Question: In my umbraco website I got a code like this
'''
var p = currentNode.GetProperty("ucc") as Property;
if (p != null && !string.IsNullOrEmpty(p.Value.Trim()))
mailCC = p.Value;
'''
But it always throws an error like this
'''
Value = 'p.Value' threw an exception of type 'System.NullReferenceException'
'''
Note:I am certain that P.Value is note Null

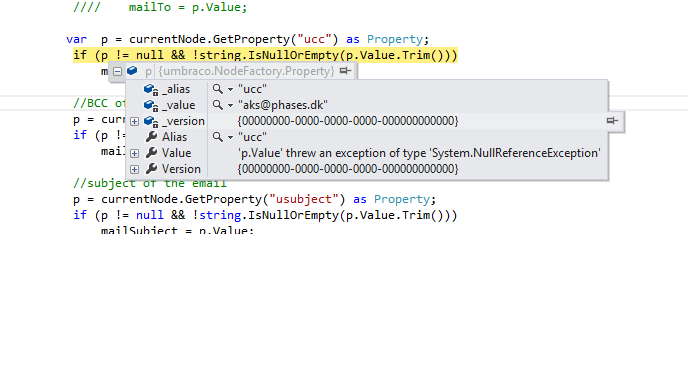
Answer: Invoking the 'Trim()' method on 'p.Value' when it's null is throwing the error. In your code, this is happening before 'string.IsNullOrEmpty' gets to perform its check.
Modifying your expression to the following should fix it.
'''
var p = currentNode.GetProperty("ucc") as Property;
if (p != null && !string.IsNullOrWhiteSpace(p.Value))
mailCC = p.Value
'''
> <URL> : Indicates whether a specified string is null, empty, or consists only of white-space characters.